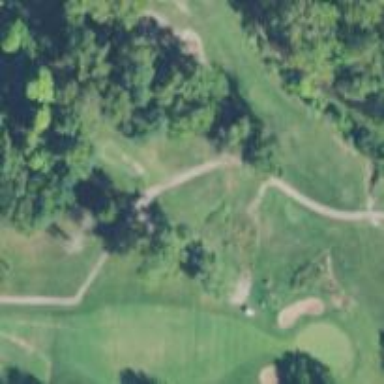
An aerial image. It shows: Path designed for golf carts.